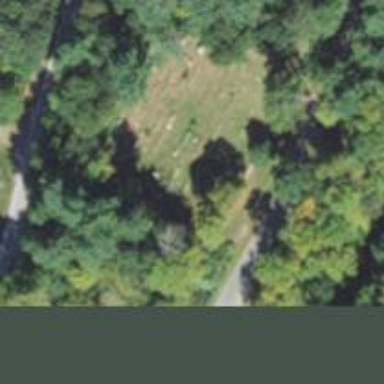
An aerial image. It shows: Private cemetery with landuse designation.